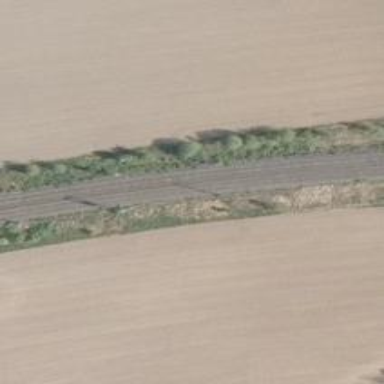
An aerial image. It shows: Railway signal with catenary mast.